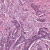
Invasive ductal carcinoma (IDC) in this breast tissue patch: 1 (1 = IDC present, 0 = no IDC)